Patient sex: F
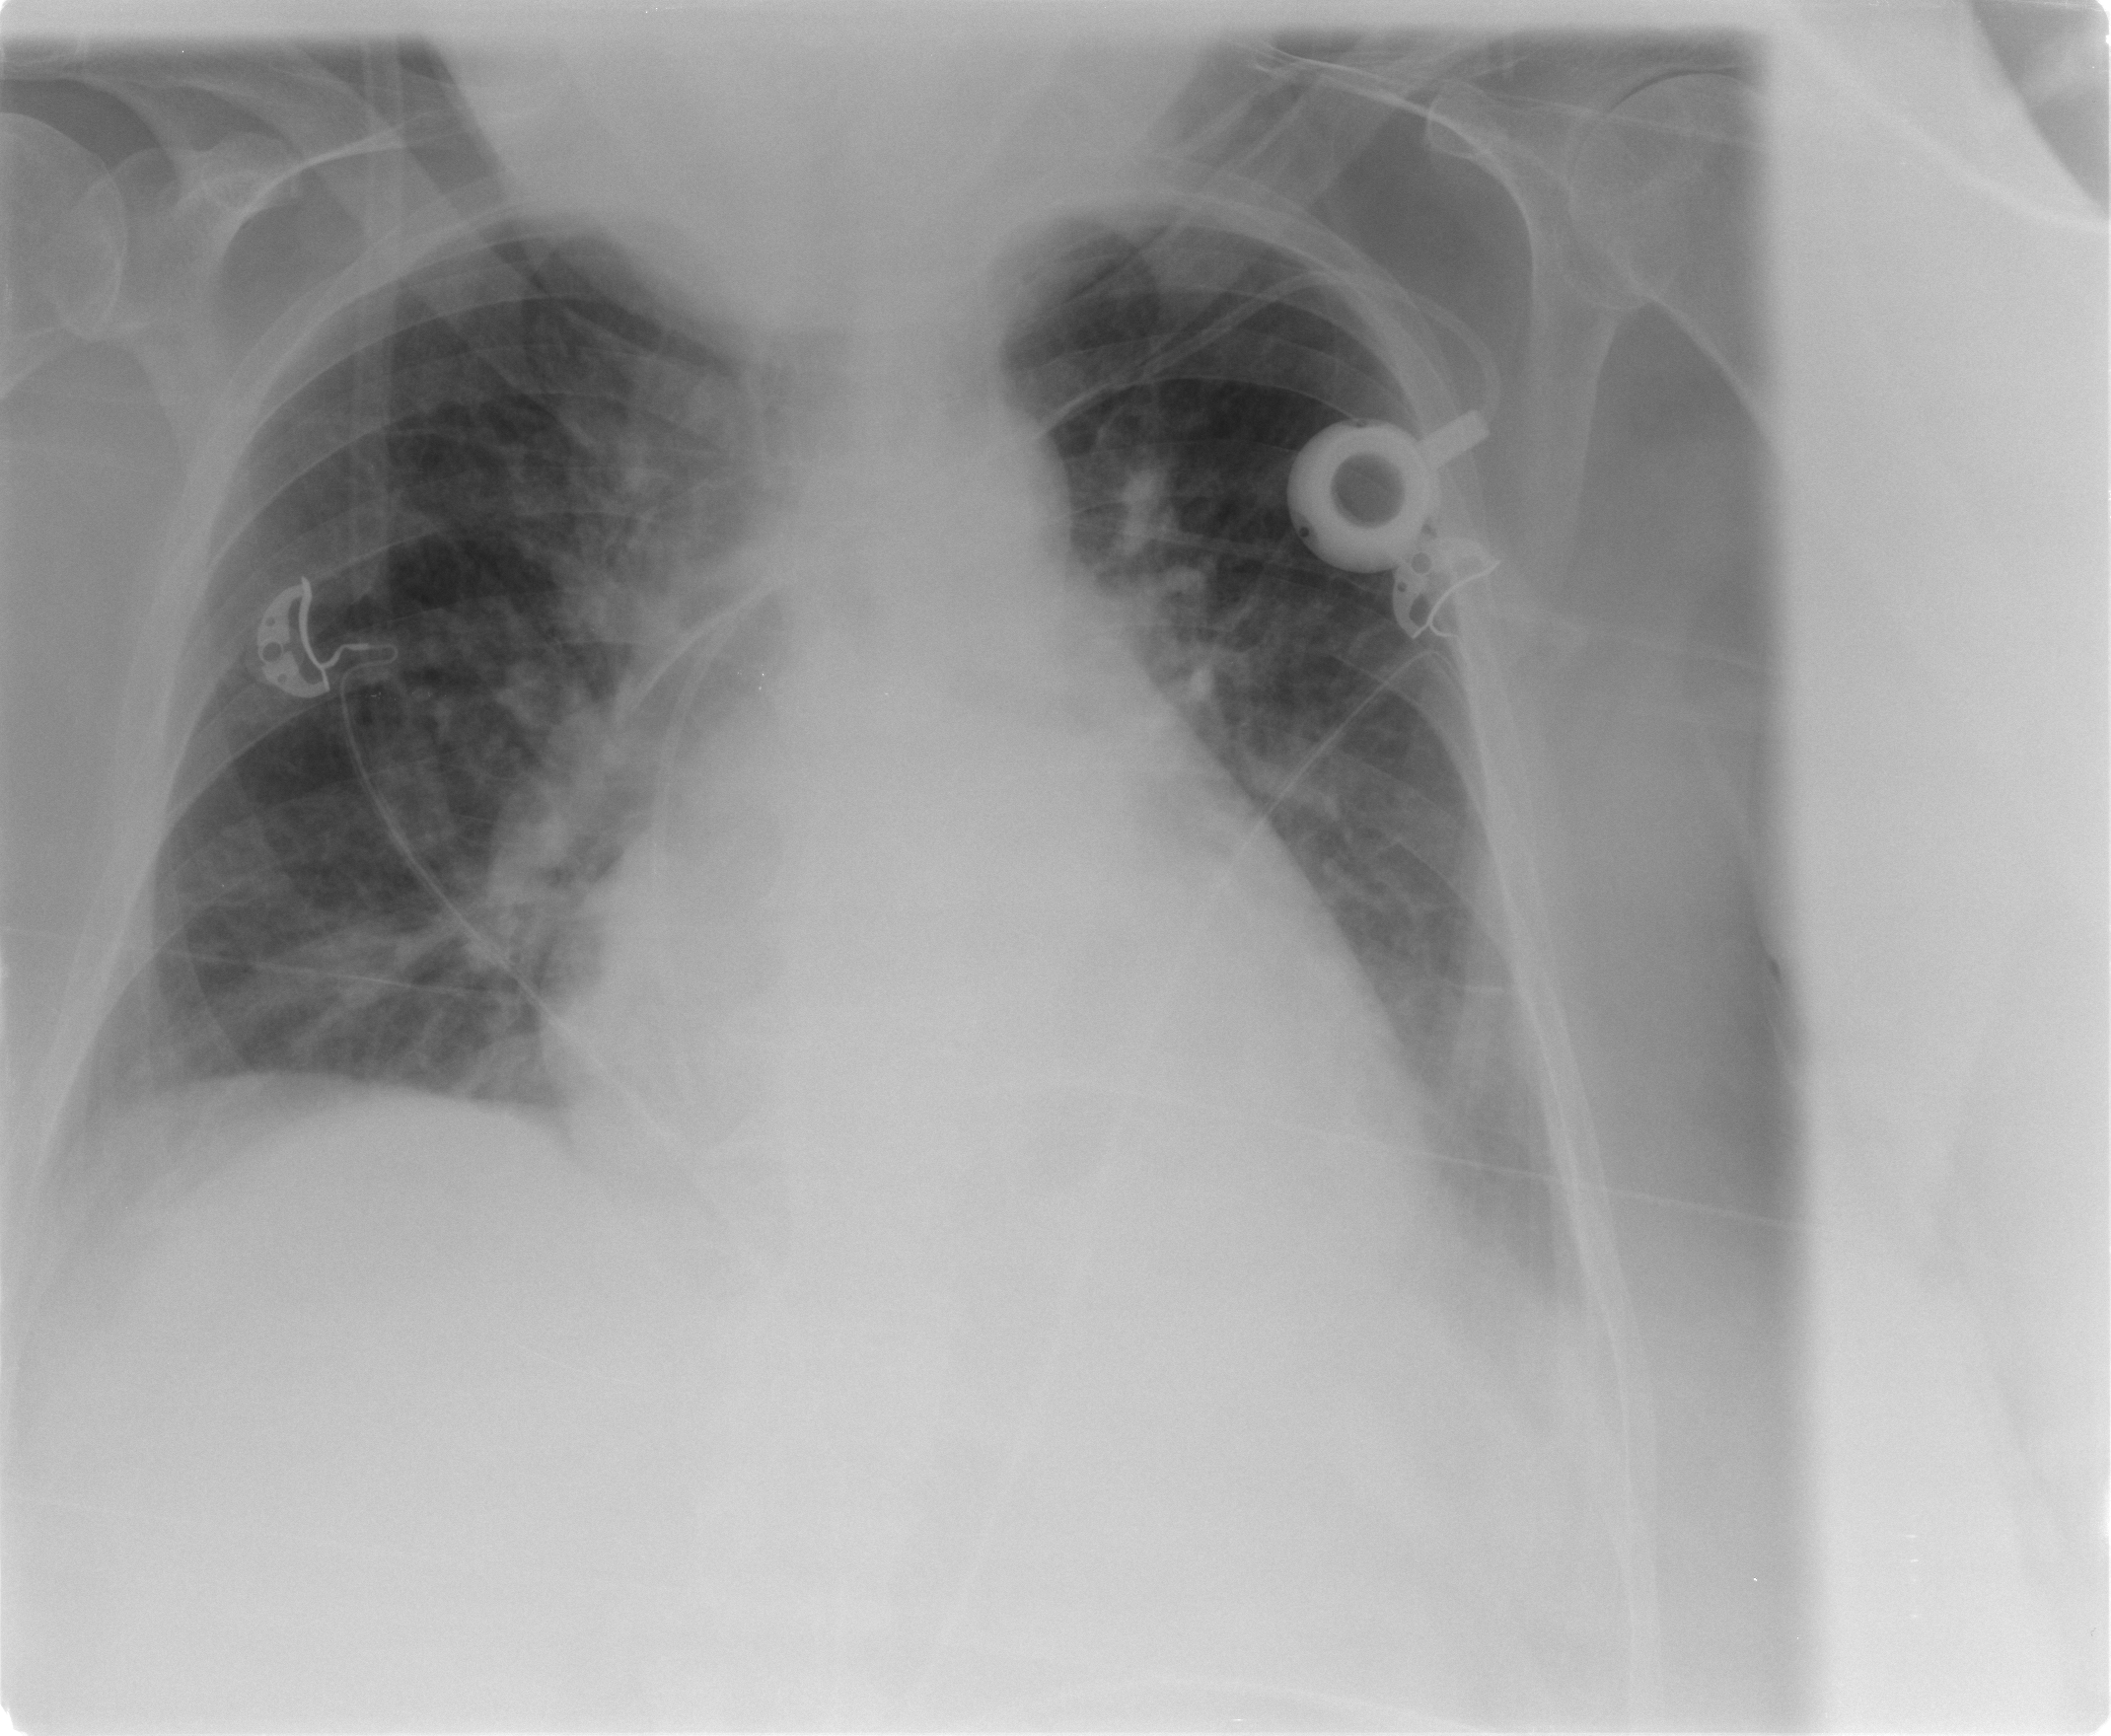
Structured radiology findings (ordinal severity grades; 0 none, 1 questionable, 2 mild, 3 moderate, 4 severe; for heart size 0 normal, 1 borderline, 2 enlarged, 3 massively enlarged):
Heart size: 1
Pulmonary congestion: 0
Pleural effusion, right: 0
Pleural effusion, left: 1
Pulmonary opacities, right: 0
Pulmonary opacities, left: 0
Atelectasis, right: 1
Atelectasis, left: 1